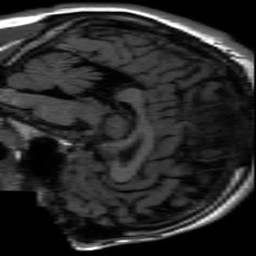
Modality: inplaneT1
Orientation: sagittal
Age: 20
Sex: male
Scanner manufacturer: ge
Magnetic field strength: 3 T
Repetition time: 2.297 s
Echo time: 0.02273 s